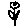
Label: flower